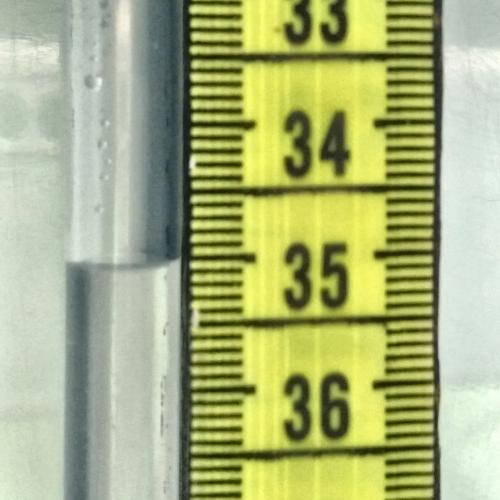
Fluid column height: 35.0 cm